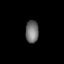
Tissue: lung
Cell type: Endothelial cells
Senescence score: 0.6657
Nuclear area (px): 286
Mean DAPI intensity: 114.444